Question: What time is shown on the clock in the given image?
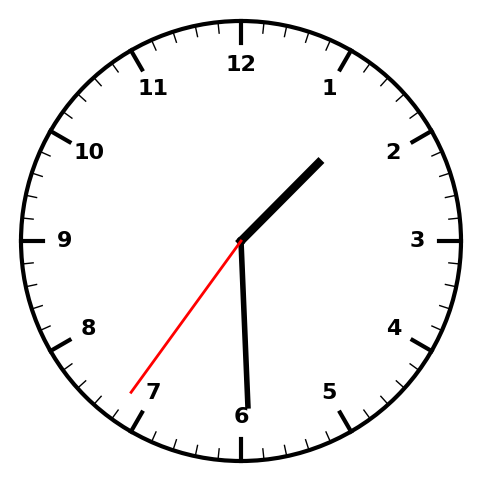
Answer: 01:29:36